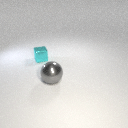
small cyan metal cube to the left of large gray metal sphere